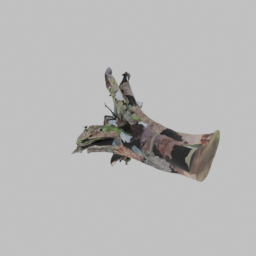
Label: nature